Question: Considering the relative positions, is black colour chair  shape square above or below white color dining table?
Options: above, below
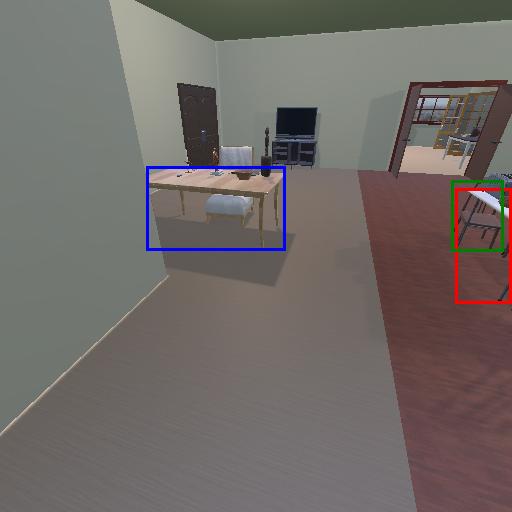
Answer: above